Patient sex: F
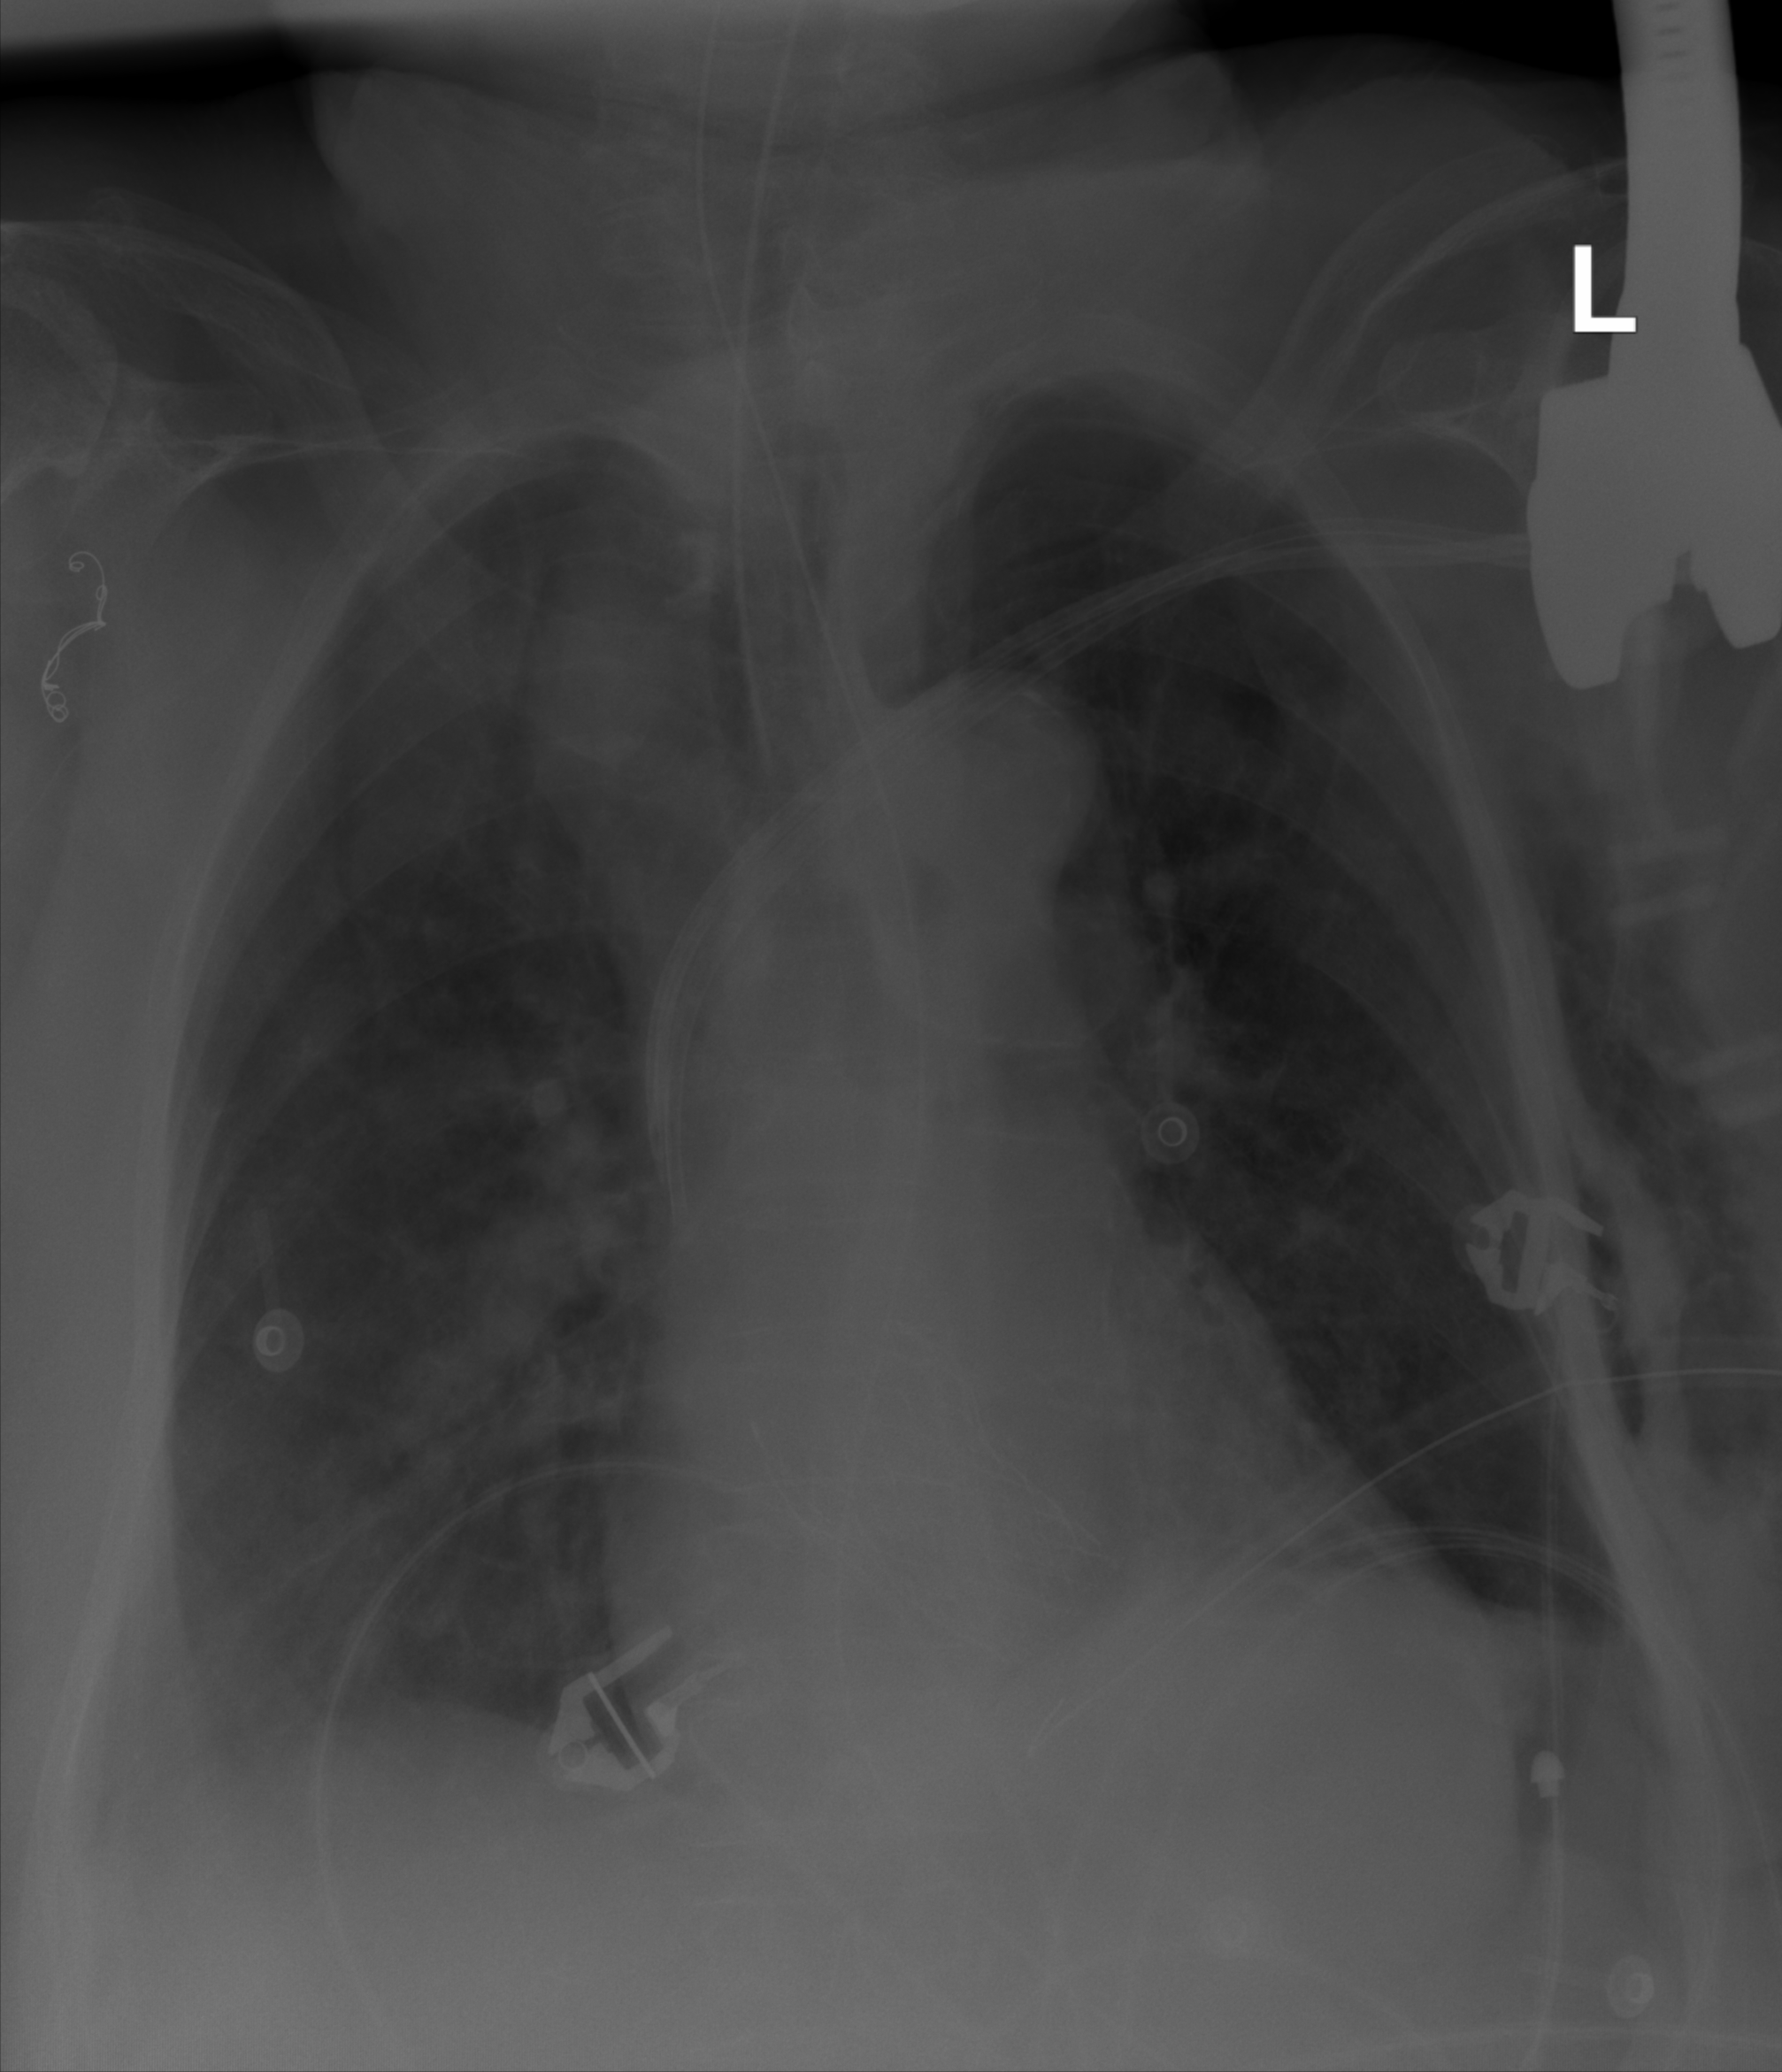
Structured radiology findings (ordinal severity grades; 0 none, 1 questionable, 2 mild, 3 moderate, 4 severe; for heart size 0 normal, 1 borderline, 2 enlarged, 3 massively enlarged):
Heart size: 0
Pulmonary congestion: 2
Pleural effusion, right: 2
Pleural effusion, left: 1
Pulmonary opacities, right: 0
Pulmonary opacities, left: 0
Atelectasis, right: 2
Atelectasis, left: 0